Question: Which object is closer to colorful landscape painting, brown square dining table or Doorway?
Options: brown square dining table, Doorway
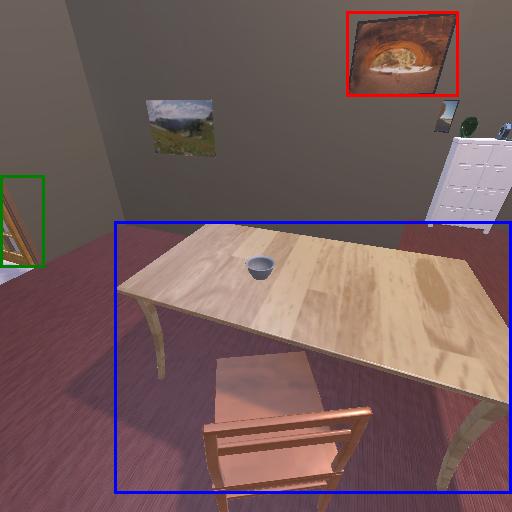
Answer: brown square dining table